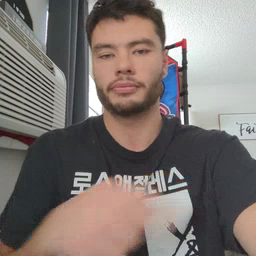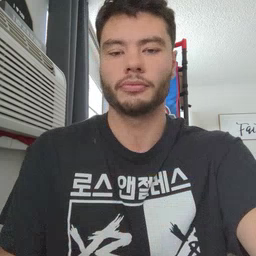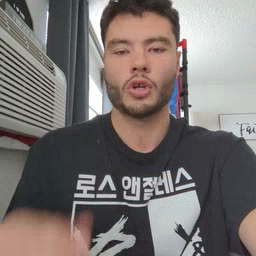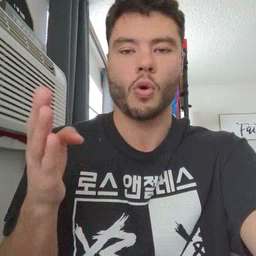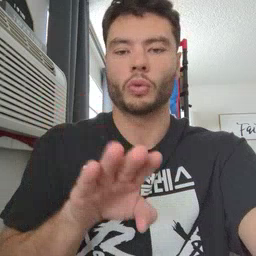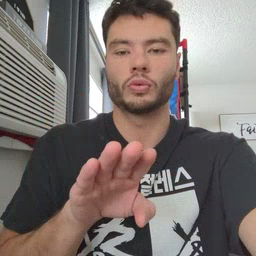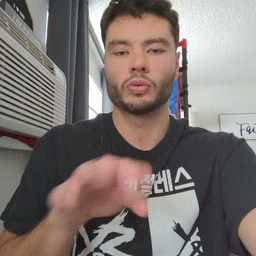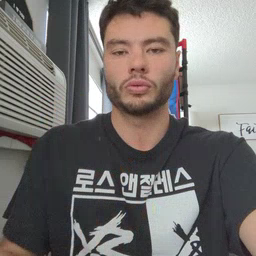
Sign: close